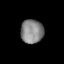
Tissue: lung
Cell type: T cells
Senescence score: 0.5838
Nuclear area (px): 532
Mean DAPI intensity: 133.342